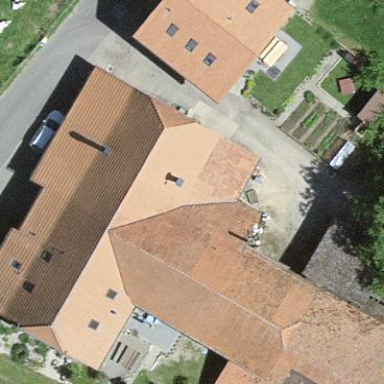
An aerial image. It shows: Farm building.